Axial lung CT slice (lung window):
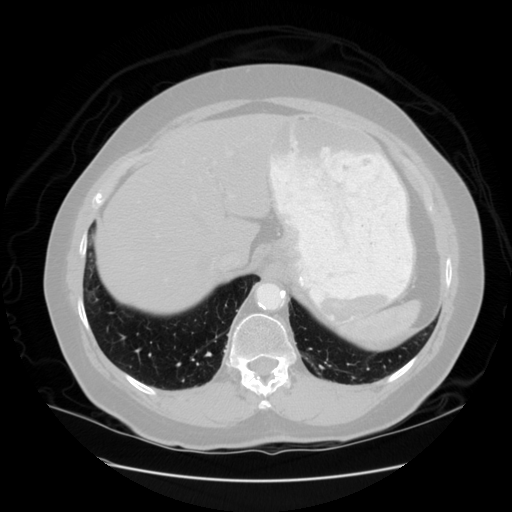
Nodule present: no